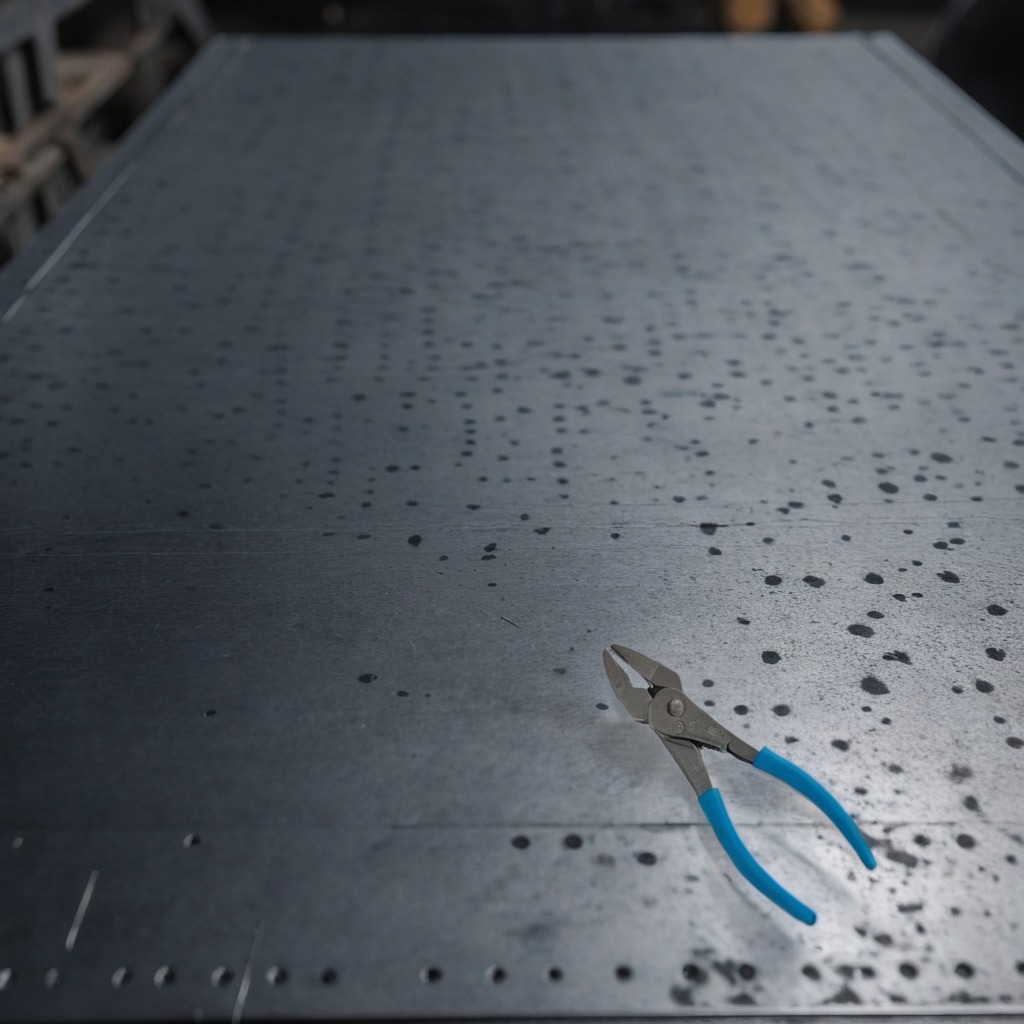
A plier lies on the cold steel table in a mining workshop.